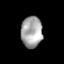
Tissue: skin
Cell type: Epithelial cells
Senescence score: 0.2022
Nuclear area (px): 649
Mean DAPI intensity: 165.935